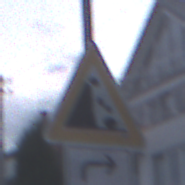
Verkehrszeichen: SteinschlagLinks
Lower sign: RichtungsangabeDurchPfeile5
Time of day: SunriseSunset
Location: Outdoor (Urban)
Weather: PartlyCloudy
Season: NotSpecified
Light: Natural